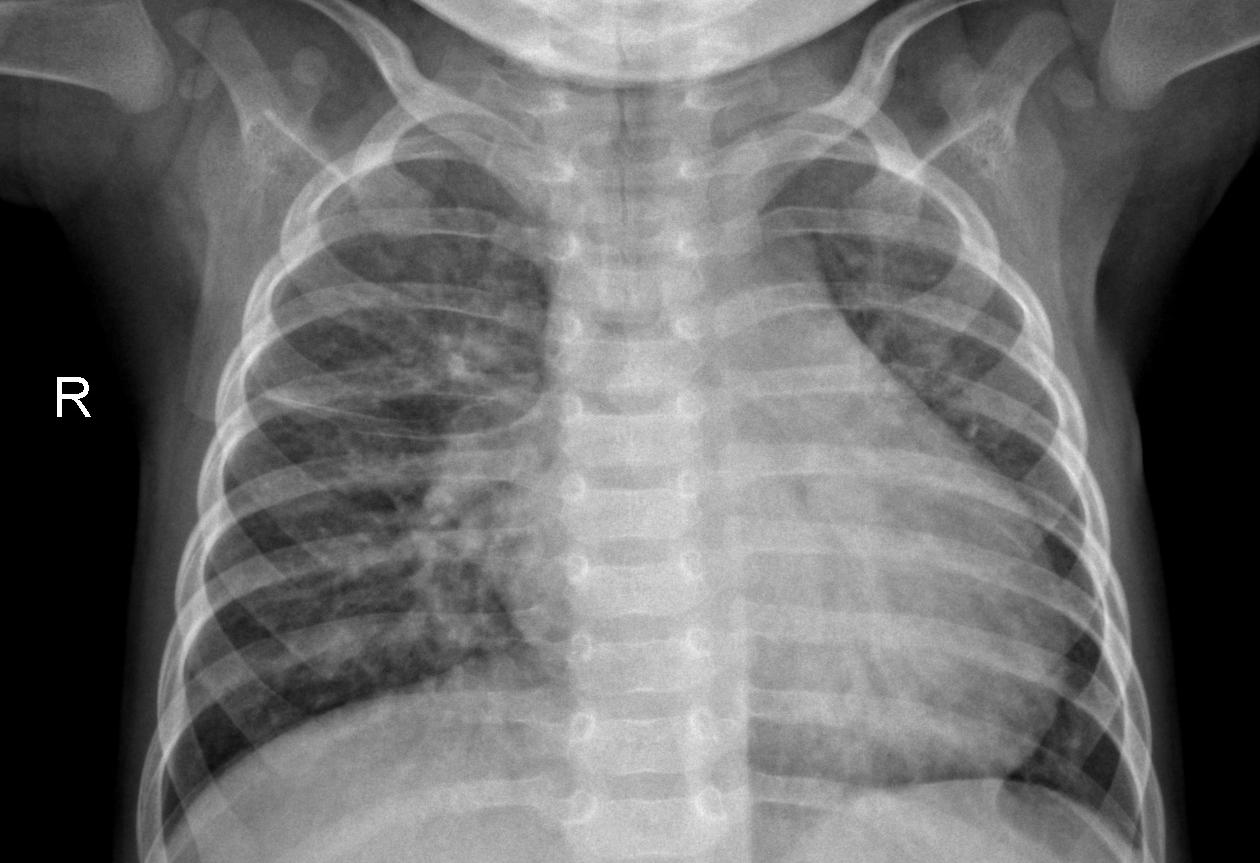
Diagnosis: PNEUMONIA